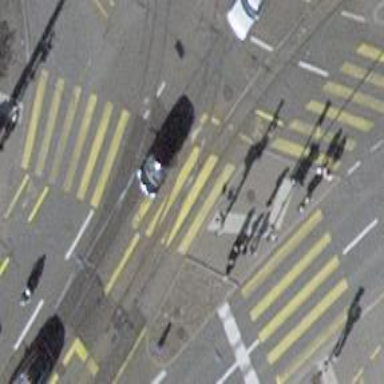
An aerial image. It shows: Tram crossing on the railway.